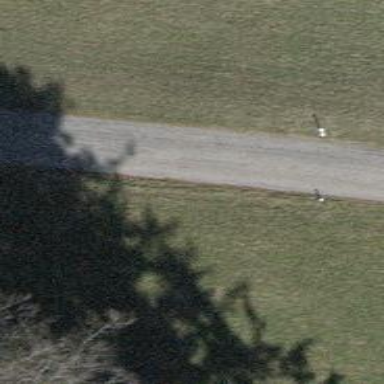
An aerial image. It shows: Unclassified road with asphalt surface.